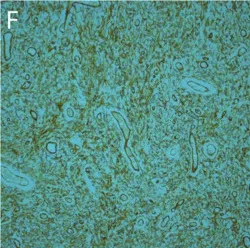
Histologic findings of this case: The tumor was located in the submucosa, and the tumor cells in the superficial area were relatively sparse. CD34. X100).
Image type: pathology (immunostaining)